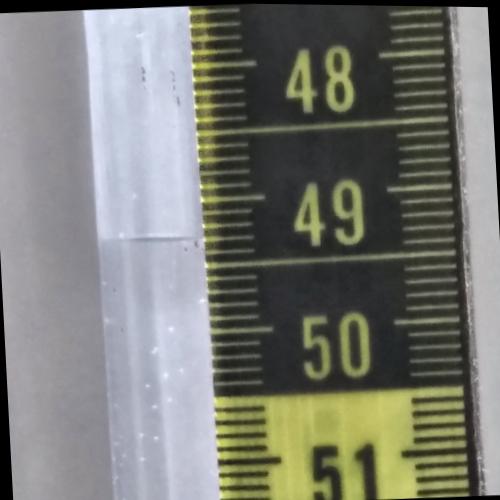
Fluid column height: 49.3 cm